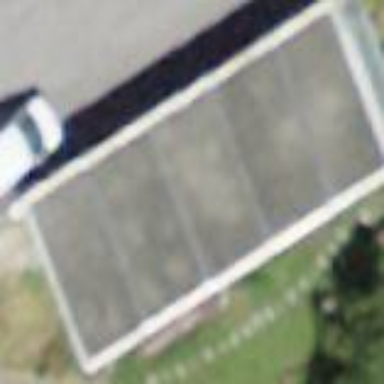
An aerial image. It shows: Garage building.